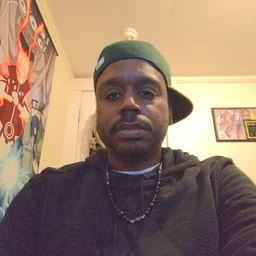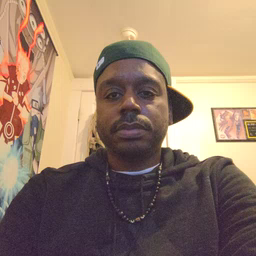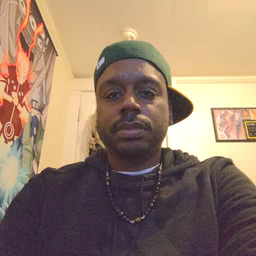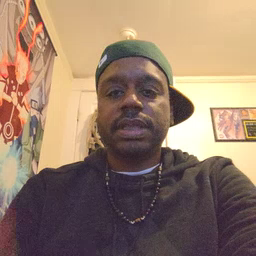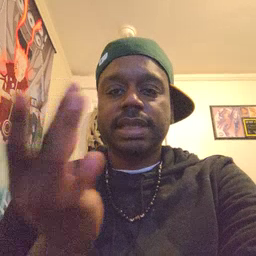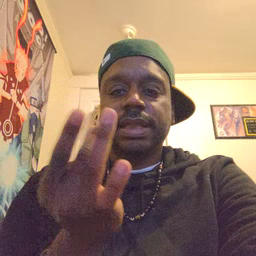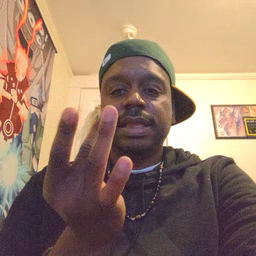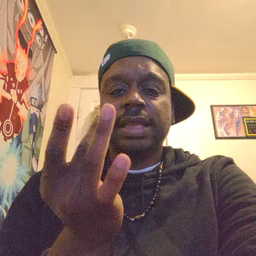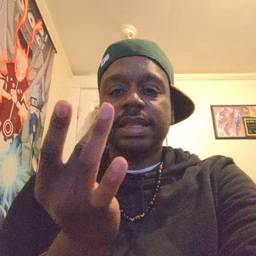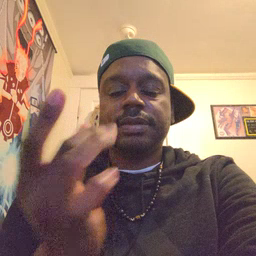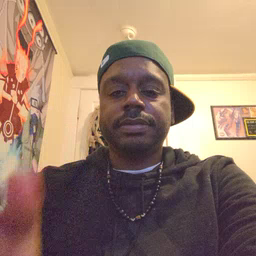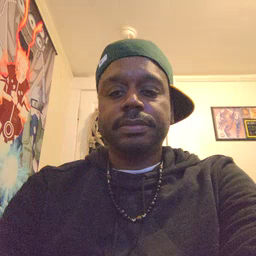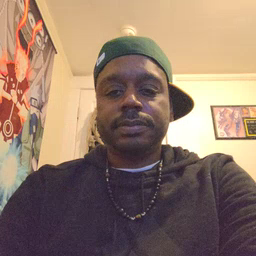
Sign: sticky